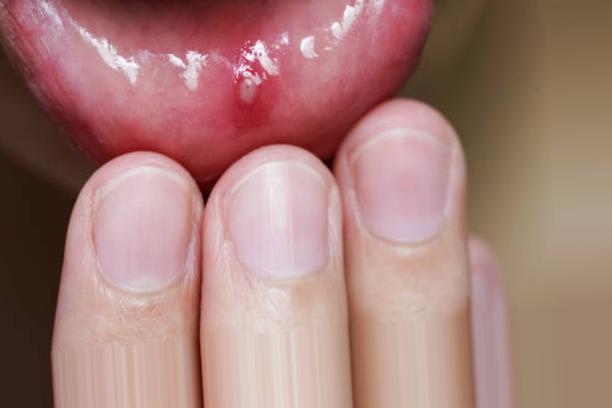
Condition: Mouth Ulcer